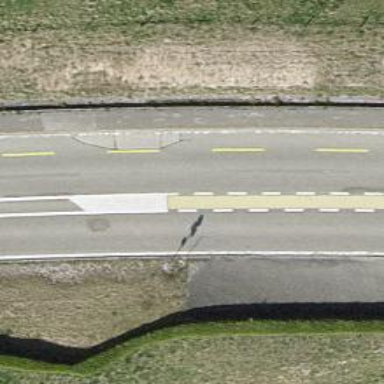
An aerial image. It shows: Secondary road.